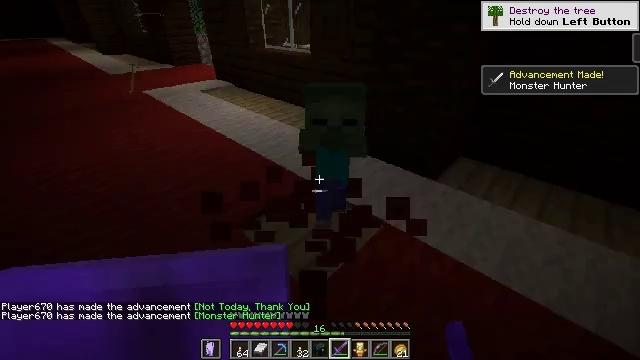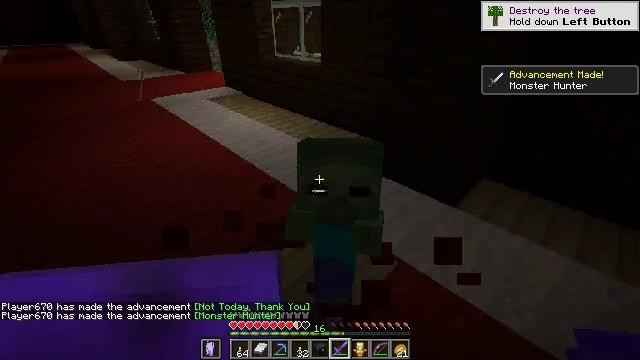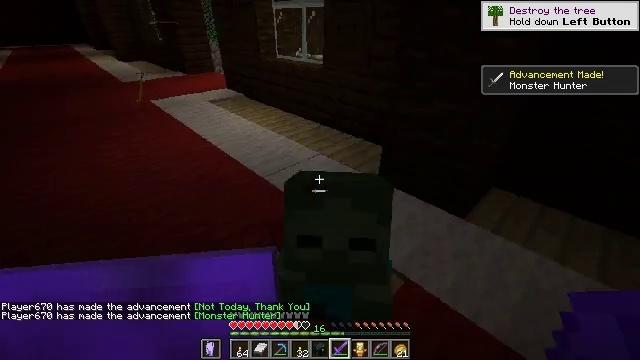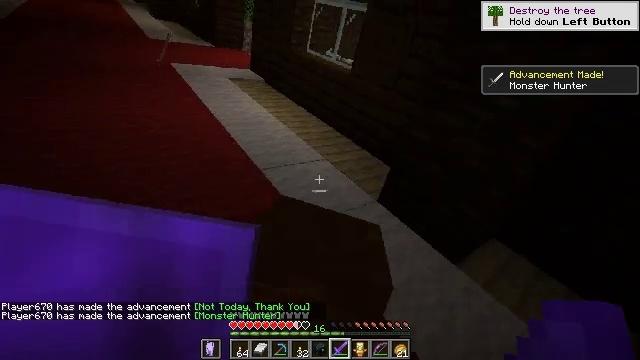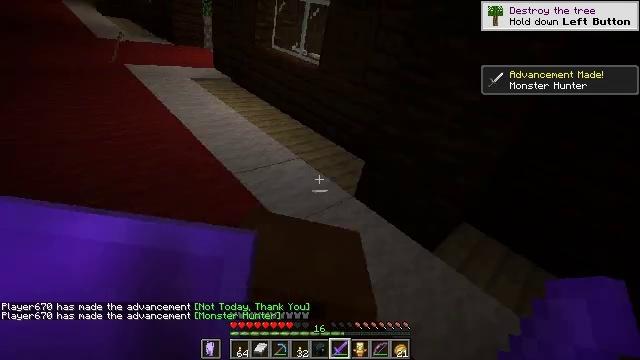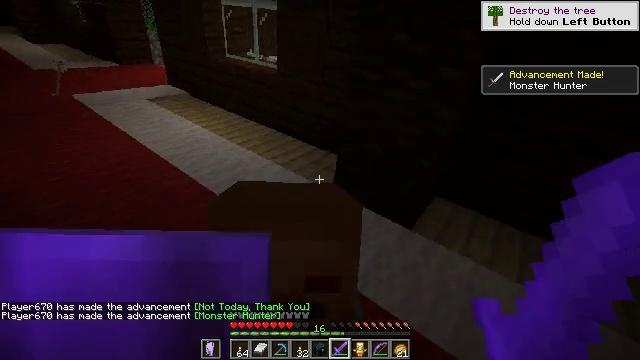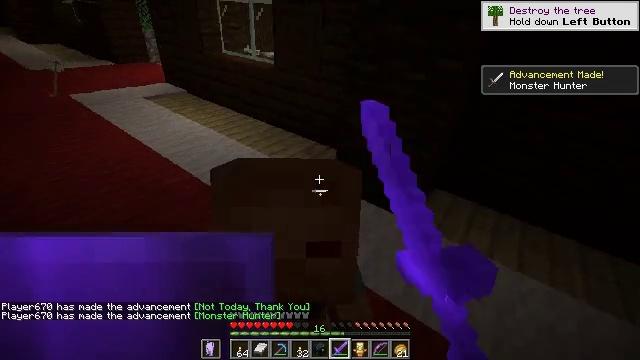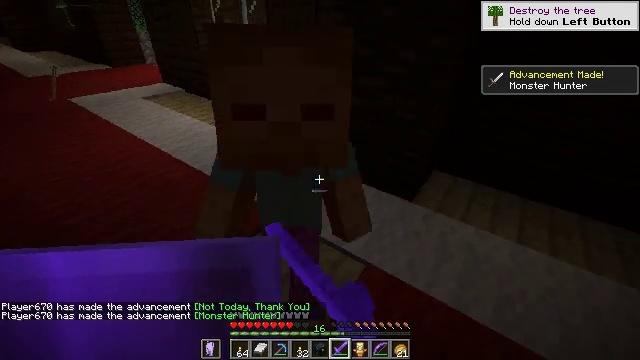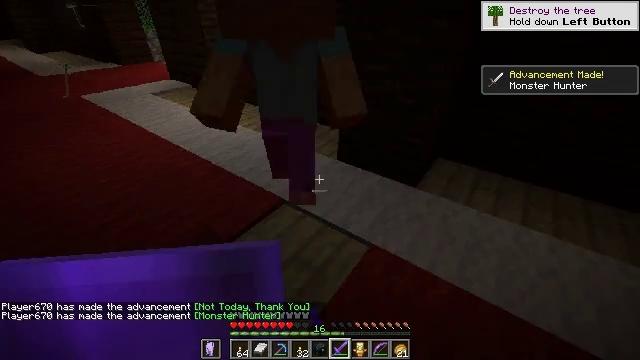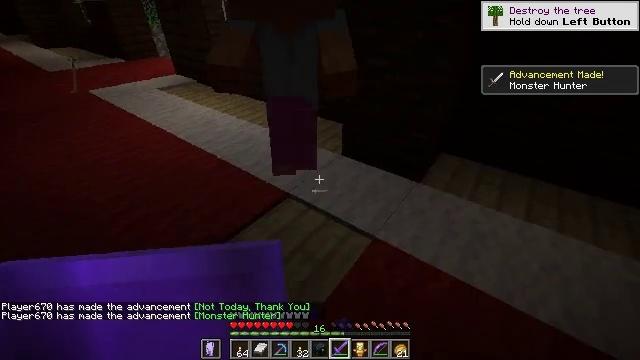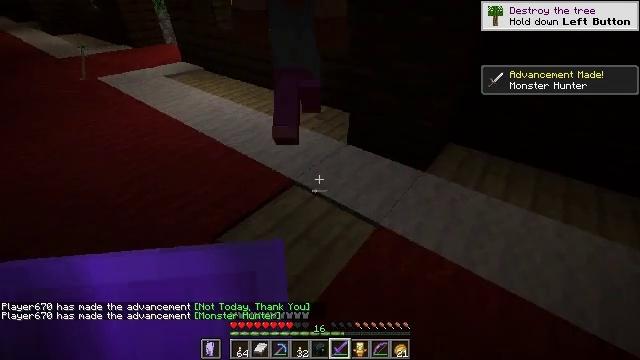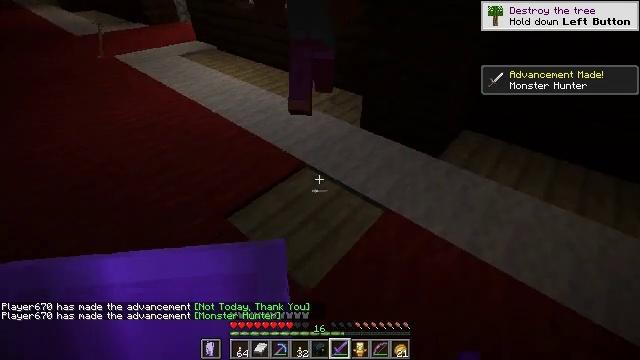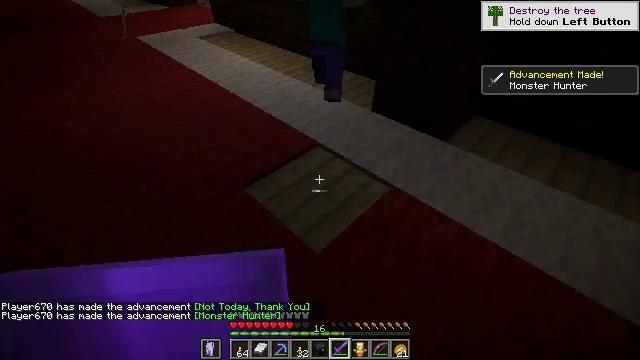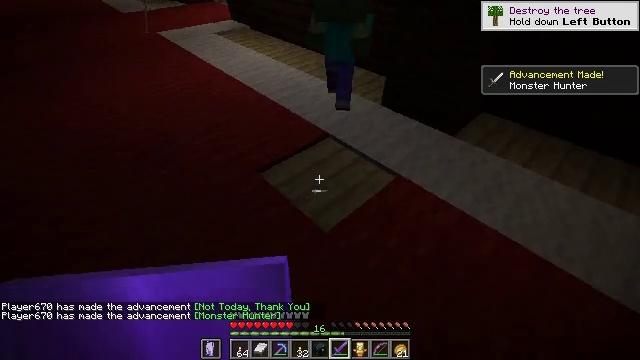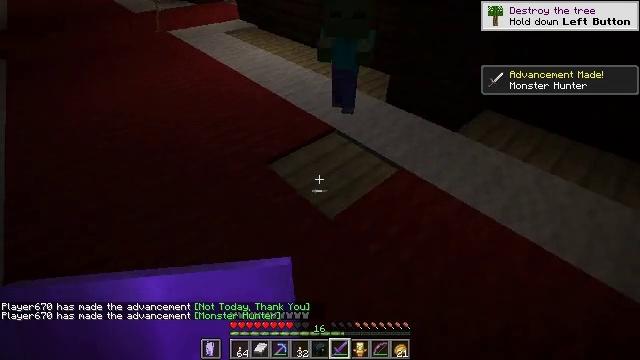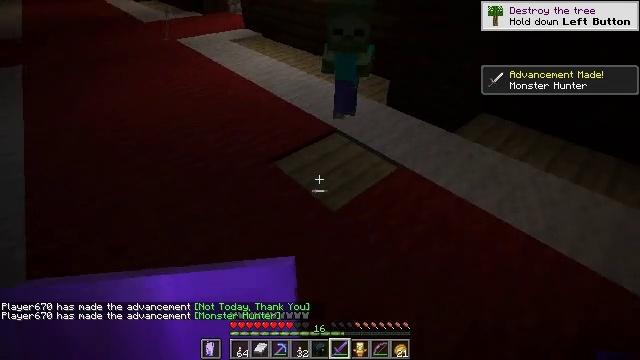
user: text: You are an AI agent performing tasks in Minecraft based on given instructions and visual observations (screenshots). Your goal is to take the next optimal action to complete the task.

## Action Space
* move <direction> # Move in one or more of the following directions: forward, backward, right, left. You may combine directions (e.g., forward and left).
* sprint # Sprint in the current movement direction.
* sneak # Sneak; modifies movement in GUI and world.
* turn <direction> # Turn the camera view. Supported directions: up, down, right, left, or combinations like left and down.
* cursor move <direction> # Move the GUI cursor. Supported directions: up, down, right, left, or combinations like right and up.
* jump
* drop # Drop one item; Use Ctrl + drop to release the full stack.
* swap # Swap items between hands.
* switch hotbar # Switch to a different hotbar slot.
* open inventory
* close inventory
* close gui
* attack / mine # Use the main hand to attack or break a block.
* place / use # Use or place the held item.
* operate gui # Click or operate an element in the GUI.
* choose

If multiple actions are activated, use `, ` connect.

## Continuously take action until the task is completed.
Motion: motion action
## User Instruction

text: Combat the zombie.
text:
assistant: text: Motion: move forward, turn left and up
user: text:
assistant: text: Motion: move forward
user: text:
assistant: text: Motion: move forward
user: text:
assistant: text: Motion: move forward, turn right
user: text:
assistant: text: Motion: turn right, attack / mine
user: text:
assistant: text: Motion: attack / mine
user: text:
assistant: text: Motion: attack / mine
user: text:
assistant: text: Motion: turn left
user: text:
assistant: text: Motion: turn left
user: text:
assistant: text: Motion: turn left and down
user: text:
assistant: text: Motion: move back, turn left and down
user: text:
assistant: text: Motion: move back, turn left and down
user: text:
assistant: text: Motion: move back, turn left
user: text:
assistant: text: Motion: move back, turn left
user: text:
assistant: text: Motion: move back, turn up
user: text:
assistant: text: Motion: turn up
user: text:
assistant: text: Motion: turn up
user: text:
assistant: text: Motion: turn right and up
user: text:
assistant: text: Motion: move forward, turn right and up
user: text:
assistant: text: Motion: move forward, turn right
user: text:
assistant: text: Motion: move forward, turn right
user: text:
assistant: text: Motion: move forward, turn right
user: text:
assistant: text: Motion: move forward, attack / mine
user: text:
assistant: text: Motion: attack / mine
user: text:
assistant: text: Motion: turn left, attack / mine
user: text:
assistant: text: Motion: turn left
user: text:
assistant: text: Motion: turn left and up
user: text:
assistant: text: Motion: attack / mine
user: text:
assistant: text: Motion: attack / mine
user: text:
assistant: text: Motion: attack / mine